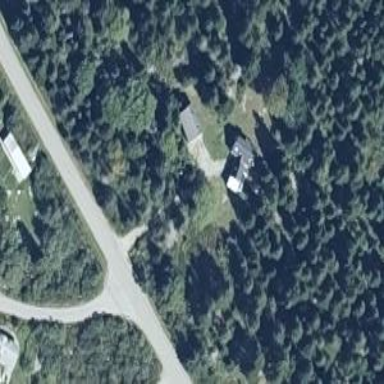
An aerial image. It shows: Driveway.